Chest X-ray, AP view. Patient: 64 years old, sex M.
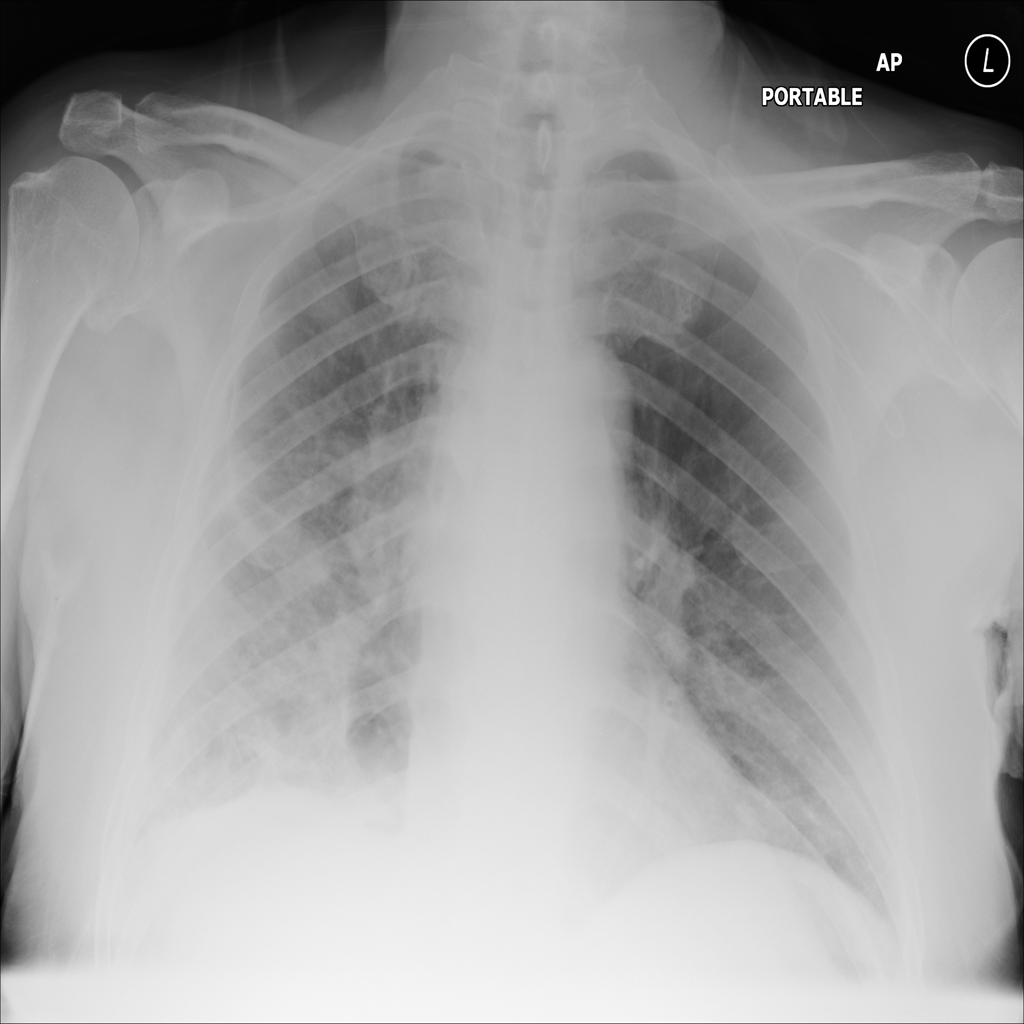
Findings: Infiltration, Pleural_Thickening